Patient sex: M
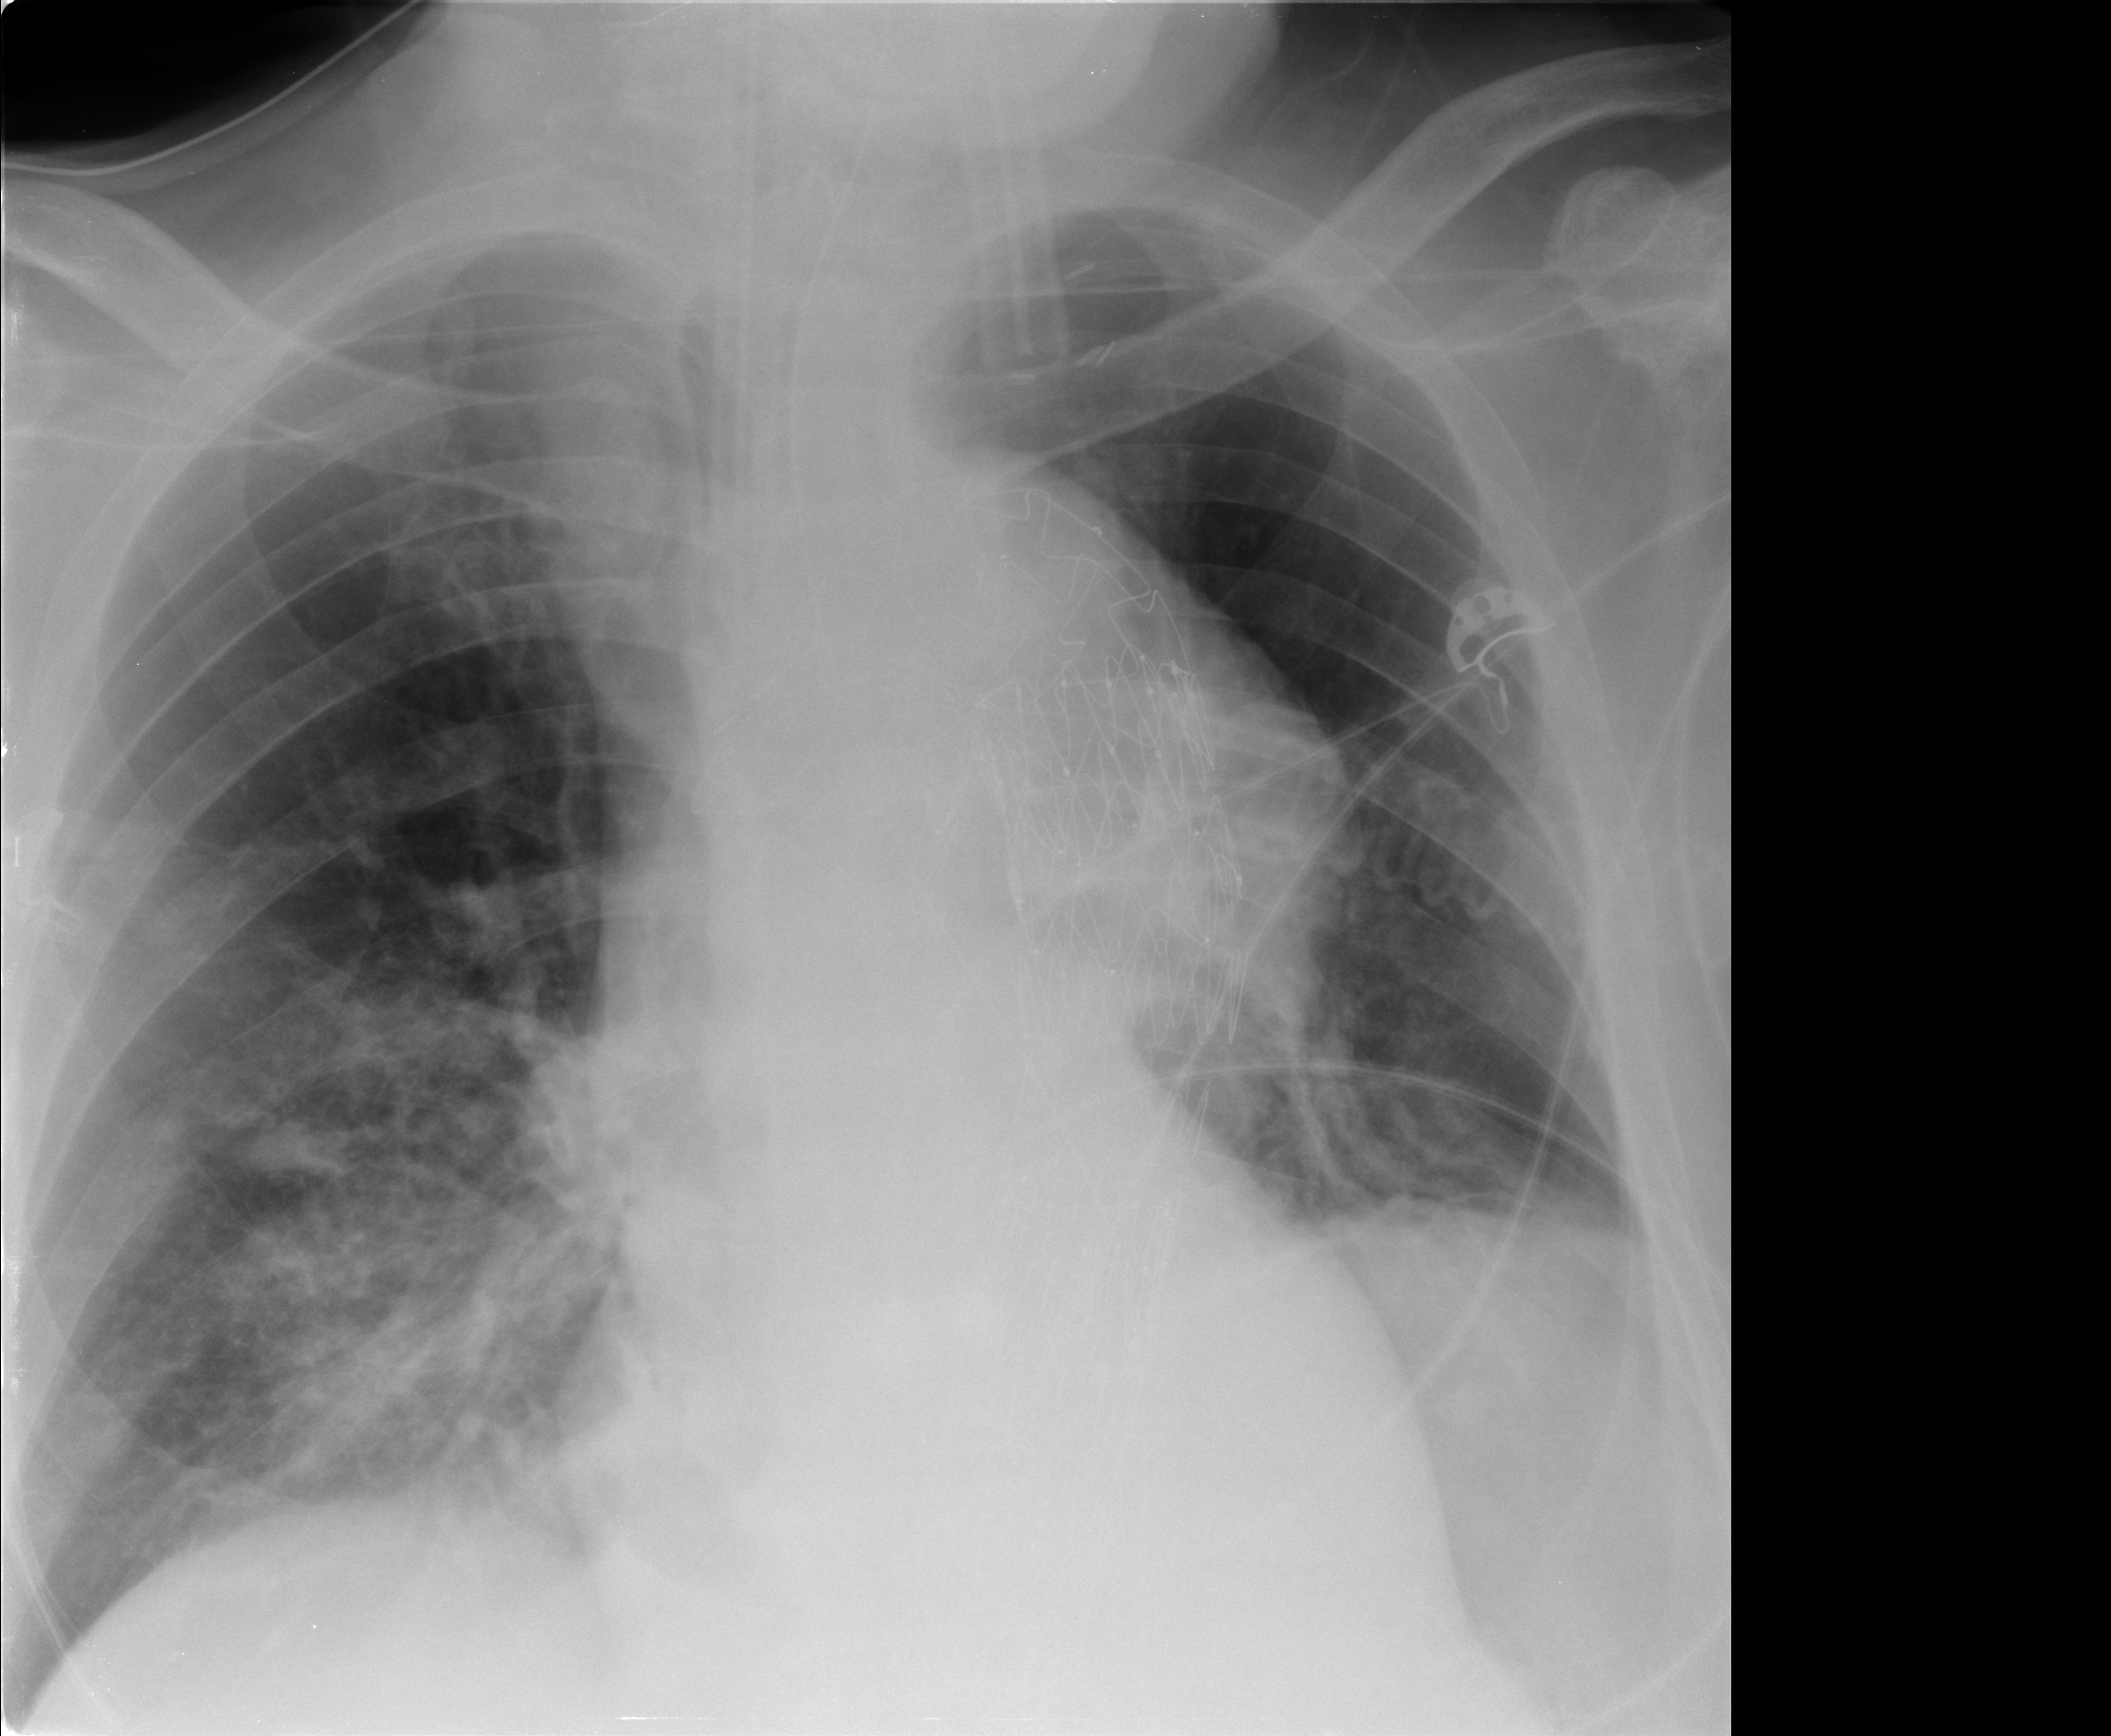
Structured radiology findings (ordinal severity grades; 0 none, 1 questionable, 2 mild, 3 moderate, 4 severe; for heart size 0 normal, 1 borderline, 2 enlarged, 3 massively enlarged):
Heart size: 0
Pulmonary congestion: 0
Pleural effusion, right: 0
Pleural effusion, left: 1
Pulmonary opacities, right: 3
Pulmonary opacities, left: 2
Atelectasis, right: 1
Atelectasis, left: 2